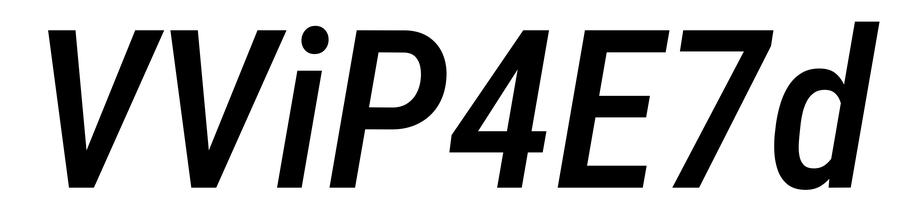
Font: Roboto-Italic_Condensed_Medium_Italic